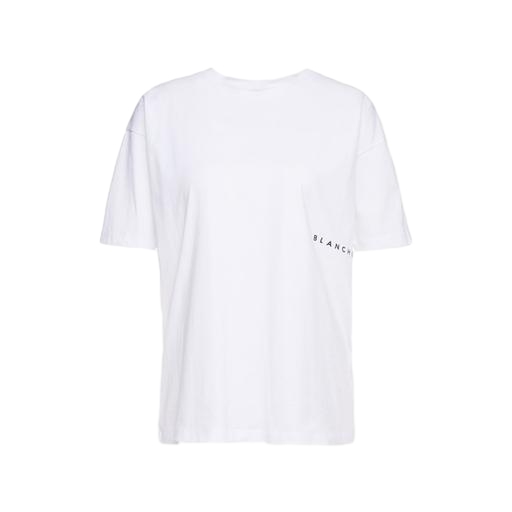
black canyon tee blanc, white graphic t-shirt, white x oversized t-shirt front print, white background